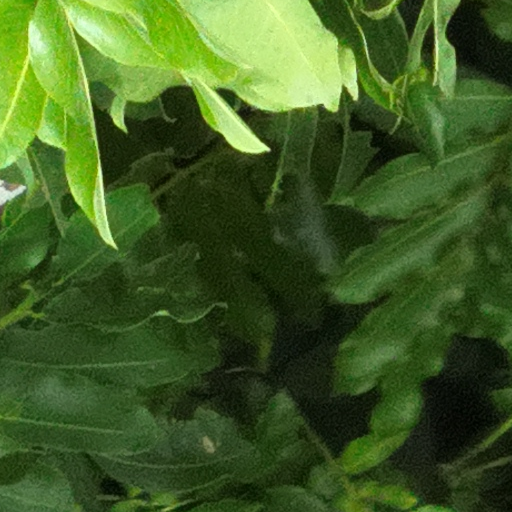
Species: Dipteryx oleifera
GBIF accepted scientific name: Dipteryx oleifera
Crown area (m\u00b2): 232.113